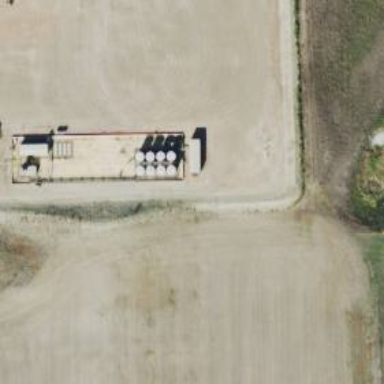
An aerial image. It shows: Storage tank with man-made structure.